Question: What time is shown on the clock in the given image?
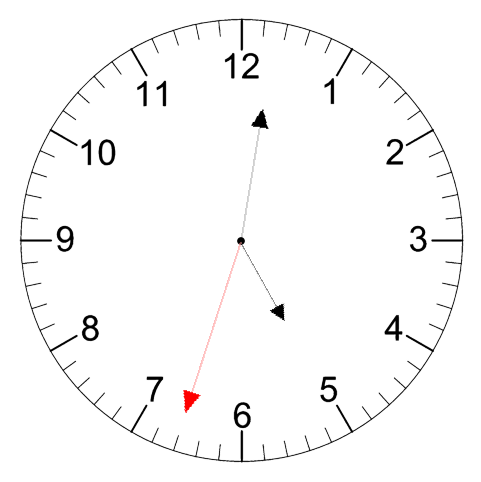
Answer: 05:01:33